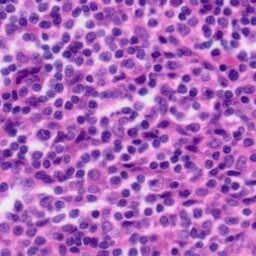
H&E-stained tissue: Tonsil